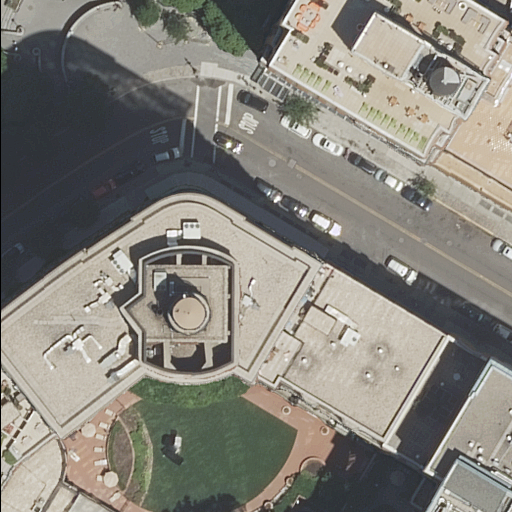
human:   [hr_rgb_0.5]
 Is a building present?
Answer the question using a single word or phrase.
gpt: yes

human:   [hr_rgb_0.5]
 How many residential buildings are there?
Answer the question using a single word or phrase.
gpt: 4

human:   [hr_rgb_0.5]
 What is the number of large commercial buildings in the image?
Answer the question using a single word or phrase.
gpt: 0

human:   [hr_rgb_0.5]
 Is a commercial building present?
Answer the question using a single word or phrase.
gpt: no

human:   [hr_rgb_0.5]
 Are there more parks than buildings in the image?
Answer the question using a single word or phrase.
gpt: no

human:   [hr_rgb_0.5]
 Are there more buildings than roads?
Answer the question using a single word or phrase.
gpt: no

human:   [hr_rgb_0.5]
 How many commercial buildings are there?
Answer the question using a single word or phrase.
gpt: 0

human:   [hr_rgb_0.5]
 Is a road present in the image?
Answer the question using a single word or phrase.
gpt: yes

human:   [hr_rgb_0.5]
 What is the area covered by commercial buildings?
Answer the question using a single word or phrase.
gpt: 0m2

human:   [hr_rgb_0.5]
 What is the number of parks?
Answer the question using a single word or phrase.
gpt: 1

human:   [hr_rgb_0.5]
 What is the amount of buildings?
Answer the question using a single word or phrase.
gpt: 5

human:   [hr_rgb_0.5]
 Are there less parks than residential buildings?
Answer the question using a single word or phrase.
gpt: yes

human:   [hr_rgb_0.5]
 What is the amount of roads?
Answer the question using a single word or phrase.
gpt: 10

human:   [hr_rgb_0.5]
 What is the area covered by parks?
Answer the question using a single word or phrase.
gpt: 973m2

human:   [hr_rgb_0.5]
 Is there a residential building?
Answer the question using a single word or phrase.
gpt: yes

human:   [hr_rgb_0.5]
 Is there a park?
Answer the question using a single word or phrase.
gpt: yes

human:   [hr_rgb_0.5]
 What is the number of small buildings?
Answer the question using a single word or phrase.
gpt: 1

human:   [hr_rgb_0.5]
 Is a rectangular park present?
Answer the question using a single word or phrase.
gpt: yes

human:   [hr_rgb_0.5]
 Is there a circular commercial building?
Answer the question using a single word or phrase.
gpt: no

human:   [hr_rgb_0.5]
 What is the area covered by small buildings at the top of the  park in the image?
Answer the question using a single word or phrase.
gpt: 0m2

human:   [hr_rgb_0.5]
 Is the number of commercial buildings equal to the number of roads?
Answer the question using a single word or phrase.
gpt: no

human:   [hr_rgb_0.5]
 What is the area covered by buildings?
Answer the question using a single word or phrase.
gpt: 4439m2

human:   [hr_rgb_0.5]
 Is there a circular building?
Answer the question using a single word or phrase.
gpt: no

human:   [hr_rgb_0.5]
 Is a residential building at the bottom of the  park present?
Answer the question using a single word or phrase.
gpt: yes

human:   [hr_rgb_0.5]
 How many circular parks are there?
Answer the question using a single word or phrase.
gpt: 0

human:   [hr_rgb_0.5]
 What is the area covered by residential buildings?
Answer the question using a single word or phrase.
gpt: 4144m2

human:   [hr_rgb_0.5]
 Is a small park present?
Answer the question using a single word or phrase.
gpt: no

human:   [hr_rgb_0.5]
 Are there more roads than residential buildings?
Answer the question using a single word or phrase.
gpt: yes

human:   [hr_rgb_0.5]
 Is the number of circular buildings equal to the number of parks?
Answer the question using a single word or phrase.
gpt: no

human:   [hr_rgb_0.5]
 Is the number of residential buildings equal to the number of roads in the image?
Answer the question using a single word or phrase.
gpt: no

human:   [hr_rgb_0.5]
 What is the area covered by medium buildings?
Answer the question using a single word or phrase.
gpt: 295m2

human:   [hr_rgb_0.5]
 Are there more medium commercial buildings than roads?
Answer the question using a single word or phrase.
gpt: no

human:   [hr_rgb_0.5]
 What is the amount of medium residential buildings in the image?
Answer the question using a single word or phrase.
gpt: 0

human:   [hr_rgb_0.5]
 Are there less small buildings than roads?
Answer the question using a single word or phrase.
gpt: yes

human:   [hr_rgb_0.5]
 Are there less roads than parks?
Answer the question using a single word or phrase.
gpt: no

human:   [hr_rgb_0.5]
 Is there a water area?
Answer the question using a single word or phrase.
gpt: no

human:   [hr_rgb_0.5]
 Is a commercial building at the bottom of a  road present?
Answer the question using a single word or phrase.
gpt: no

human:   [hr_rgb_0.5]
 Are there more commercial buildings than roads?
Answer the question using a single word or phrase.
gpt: no

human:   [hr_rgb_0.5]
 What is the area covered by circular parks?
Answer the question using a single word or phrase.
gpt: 0m2

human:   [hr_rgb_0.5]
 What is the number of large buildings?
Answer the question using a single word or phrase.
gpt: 3

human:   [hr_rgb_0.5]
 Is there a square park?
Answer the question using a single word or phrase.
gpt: no

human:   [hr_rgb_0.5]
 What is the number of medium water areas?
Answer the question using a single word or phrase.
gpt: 0

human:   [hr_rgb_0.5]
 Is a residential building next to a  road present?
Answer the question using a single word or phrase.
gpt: yes

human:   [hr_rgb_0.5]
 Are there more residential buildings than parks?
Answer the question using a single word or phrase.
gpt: yes

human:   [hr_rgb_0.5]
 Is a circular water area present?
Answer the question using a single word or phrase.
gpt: no

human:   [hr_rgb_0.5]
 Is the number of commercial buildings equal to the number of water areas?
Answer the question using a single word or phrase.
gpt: yes

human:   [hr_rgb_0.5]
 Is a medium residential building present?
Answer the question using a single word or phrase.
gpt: no

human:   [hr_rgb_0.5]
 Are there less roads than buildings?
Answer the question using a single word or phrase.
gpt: no

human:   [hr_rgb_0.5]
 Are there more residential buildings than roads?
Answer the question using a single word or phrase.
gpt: no

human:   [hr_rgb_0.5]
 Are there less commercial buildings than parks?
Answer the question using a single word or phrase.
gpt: yes

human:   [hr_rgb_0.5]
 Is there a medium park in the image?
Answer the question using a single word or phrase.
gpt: no

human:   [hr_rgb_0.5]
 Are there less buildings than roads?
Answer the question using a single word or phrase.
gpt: yes

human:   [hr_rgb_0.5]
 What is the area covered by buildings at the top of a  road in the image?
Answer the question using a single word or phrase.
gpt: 797m2

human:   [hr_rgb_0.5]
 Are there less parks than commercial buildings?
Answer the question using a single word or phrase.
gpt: no

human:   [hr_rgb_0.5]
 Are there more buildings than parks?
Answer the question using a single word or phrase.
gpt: yes

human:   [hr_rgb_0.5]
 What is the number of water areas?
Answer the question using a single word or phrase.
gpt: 0

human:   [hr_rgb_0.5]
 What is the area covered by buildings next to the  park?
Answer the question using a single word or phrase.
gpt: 4439m2

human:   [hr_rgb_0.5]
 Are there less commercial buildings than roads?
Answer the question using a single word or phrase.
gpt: yes

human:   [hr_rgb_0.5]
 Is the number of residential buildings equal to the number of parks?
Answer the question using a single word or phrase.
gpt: no

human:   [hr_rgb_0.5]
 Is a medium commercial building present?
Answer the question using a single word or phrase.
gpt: no

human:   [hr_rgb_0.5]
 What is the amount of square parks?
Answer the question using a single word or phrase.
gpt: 0

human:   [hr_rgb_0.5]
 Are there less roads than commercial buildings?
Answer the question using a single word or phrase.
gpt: no

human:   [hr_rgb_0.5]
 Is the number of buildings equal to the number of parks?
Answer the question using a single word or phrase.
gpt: no

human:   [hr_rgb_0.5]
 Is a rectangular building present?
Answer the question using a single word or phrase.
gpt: yes